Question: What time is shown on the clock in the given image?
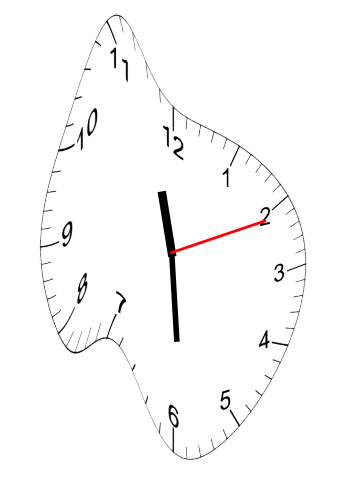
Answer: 11:29:11